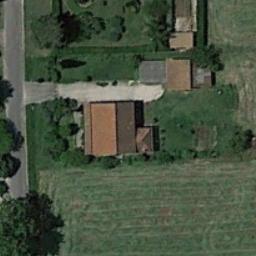
Label: residential